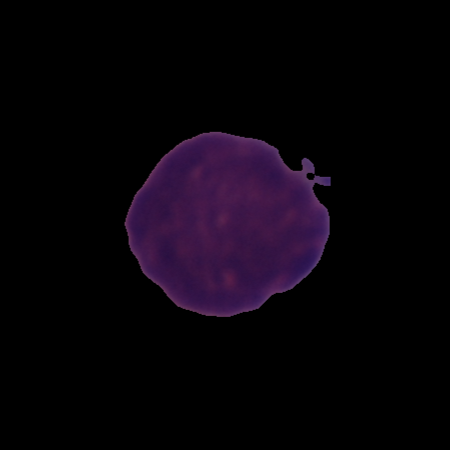
Label: cancer